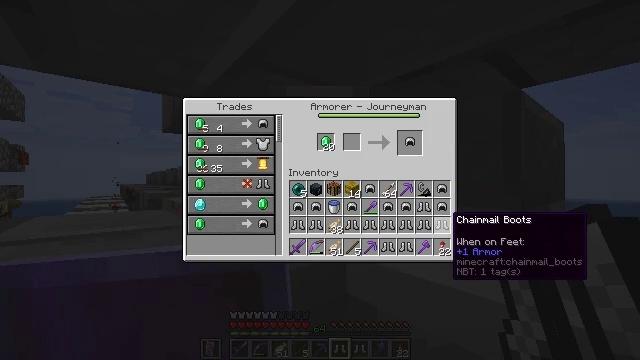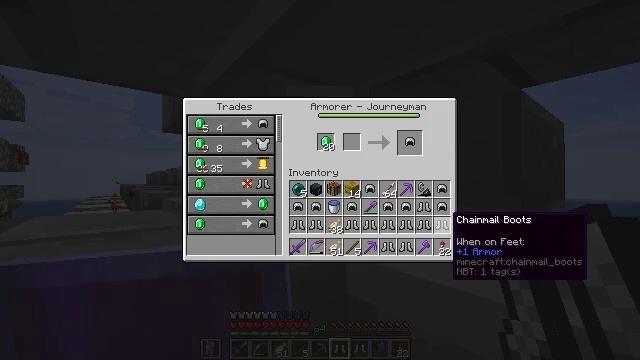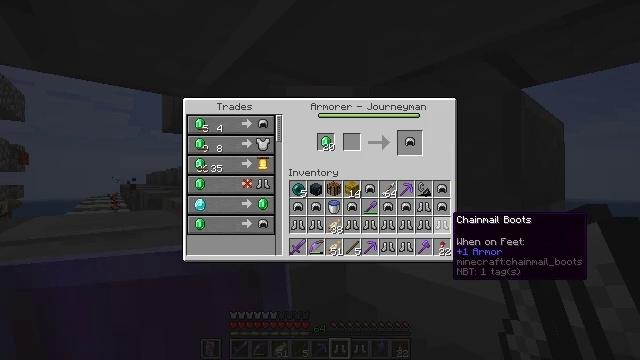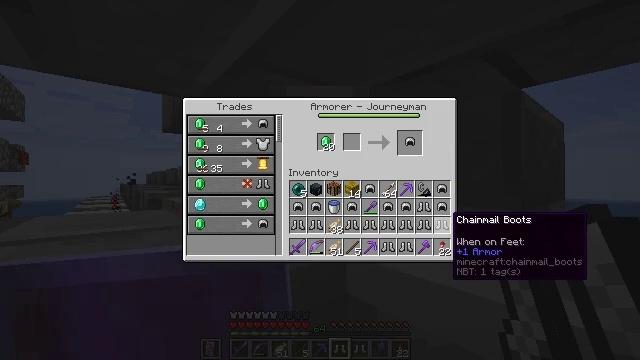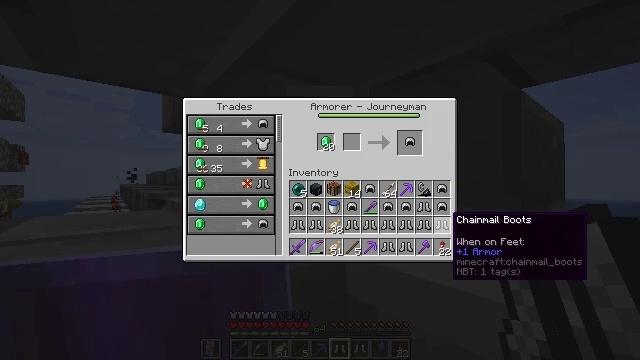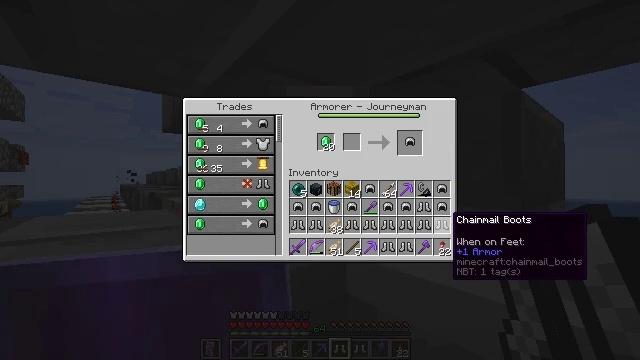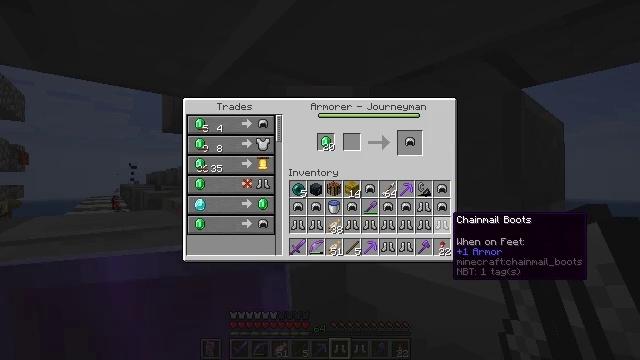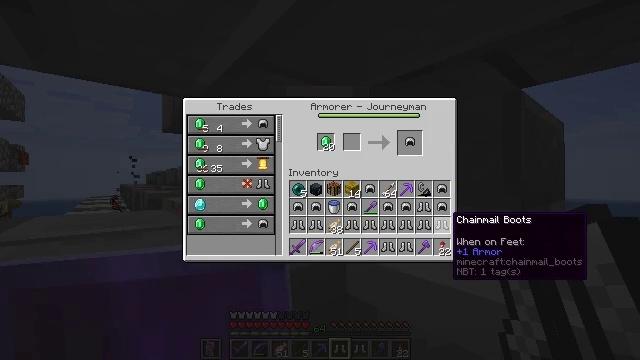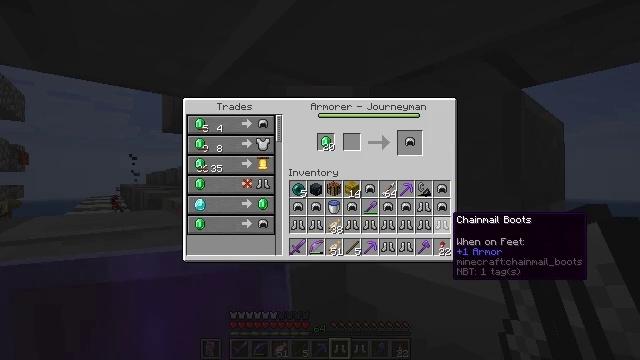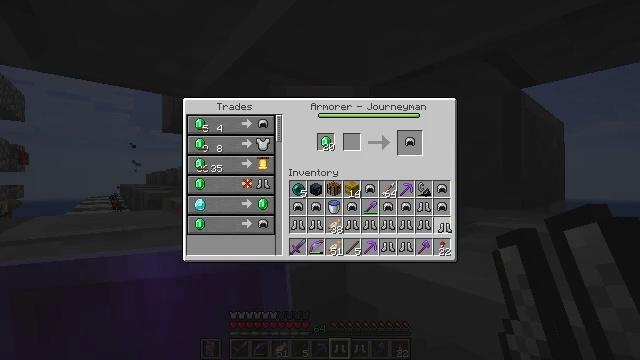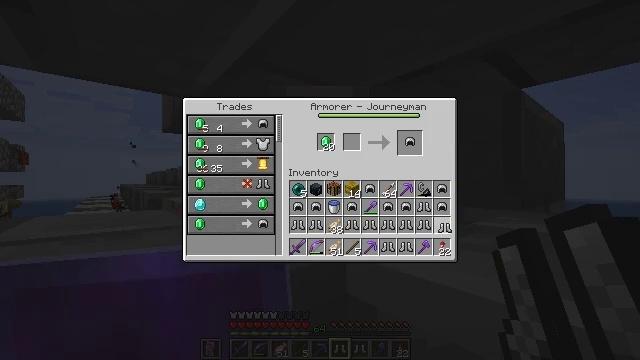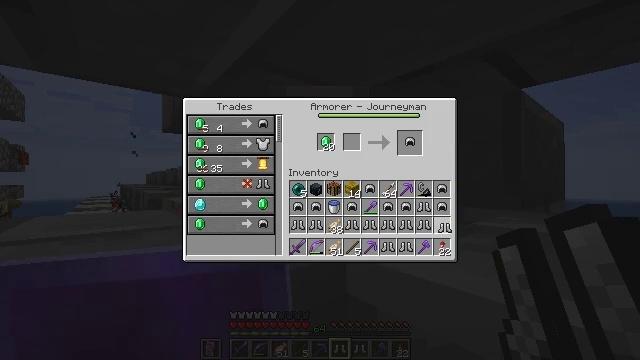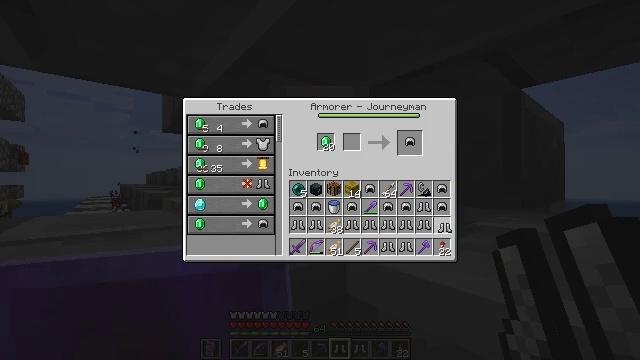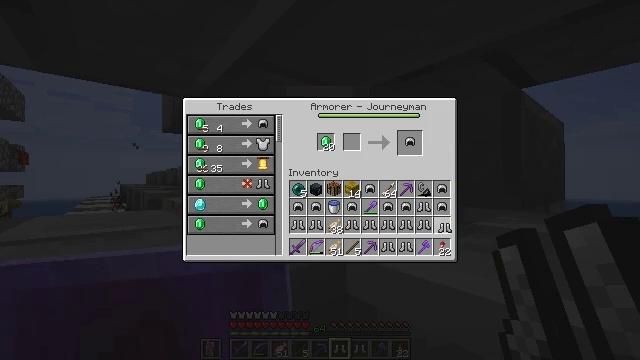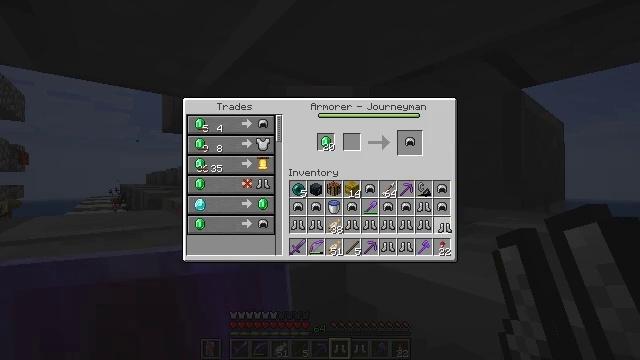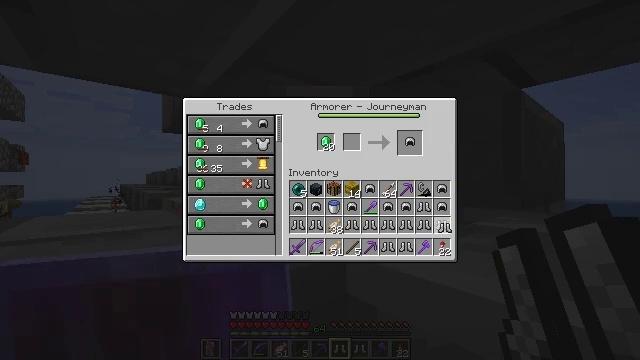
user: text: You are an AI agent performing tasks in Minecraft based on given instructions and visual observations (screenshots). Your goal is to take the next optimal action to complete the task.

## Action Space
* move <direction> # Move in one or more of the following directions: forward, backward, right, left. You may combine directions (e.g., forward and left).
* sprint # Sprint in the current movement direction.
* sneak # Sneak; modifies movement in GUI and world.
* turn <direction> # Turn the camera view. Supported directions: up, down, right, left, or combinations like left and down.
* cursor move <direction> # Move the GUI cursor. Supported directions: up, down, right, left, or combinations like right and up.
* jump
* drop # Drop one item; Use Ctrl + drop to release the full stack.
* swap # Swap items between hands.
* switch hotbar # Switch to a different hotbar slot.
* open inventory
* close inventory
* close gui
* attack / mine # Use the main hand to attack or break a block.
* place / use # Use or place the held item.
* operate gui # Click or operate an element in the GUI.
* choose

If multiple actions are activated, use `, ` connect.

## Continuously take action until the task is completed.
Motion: motion action
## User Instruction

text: Remove a pair of chainmail boots from the inventory.
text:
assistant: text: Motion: no_op
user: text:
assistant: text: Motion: no_op
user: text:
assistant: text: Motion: no_op
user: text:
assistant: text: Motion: no_op
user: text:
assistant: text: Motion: no_op
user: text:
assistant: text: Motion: no_op
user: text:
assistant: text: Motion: no_op
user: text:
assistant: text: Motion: no_op
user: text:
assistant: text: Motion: attack / mine
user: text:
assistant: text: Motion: attack / mine
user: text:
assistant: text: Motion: attack / mine
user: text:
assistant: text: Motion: attack / mine
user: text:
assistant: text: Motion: no_op
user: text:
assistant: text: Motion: no_op
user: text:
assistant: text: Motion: no_op
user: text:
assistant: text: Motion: no_op
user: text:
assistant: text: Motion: no_op
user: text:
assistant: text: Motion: no_op
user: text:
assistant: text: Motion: no_op
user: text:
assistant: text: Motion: no_op
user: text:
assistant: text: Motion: no_op
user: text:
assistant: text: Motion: no_op
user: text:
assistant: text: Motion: no_op
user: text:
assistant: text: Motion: turn right
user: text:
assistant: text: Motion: no_op
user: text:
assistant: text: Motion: no_op
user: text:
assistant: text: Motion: attack / mine
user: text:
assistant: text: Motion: attack / mine
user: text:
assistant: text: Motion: attack / mine
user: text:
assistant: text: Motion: no_op